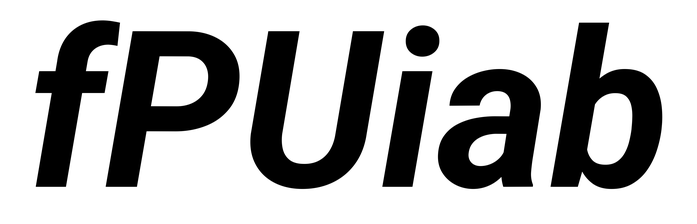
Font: Roboto-Italic_Bold_Italic